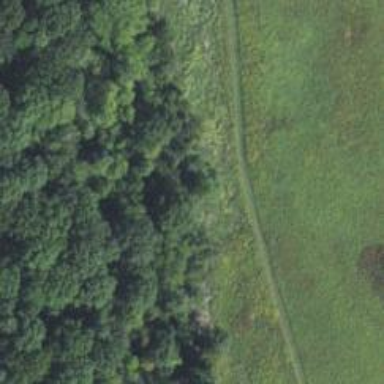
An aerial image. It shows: Path.